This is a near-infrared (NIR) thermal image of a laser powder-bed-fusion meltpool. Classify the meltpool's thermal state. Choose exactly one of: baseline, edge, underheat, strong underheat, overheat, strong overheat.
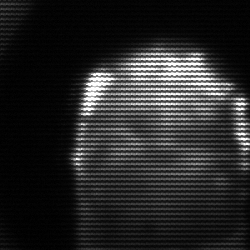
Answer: baseline